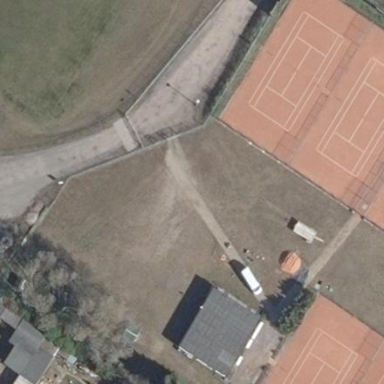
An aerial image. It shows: Tennis court on pitch designated for leisure land.